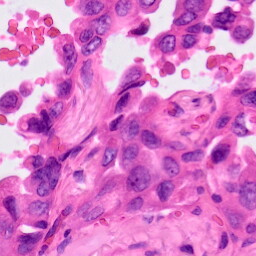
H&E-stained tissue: Lung